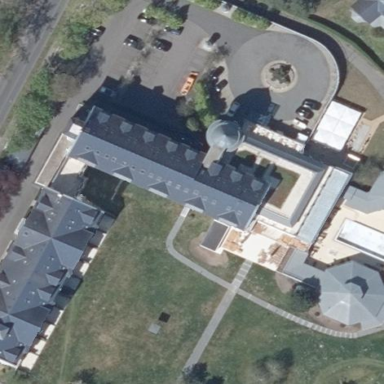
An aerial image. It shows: Building with gabled roof.